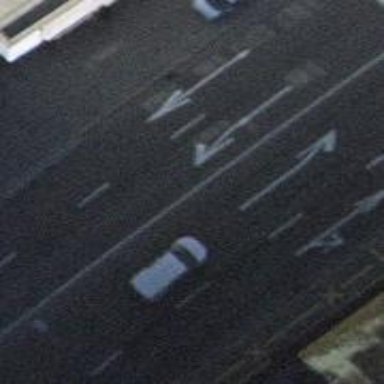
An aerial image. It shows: Primary highway with asphalt surface. It has sidewalks on both sides and designated cycle lane. Trolley wires are present along the road.